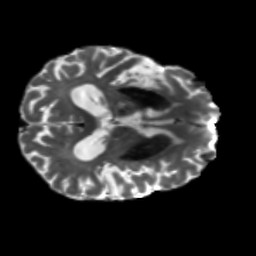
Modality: T2w
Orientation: axial
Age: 42
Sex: male
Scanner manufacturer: siemens
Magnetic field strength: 3 T
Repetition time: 5.47 s
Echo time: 0.0854 s